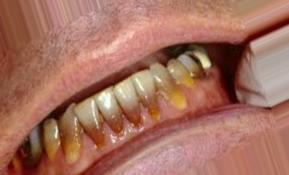
Condition: Tooth Discoloration